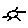
Label: sun